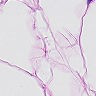
Metastatic tissue present: no